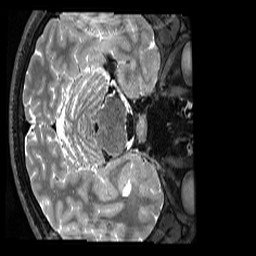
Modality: T2w
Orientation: axial
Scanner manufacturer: siemens
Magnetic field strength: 3 T
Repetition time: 3.2 s
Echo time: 0.563 s